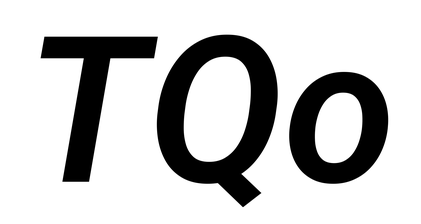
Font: Roboto-Italic_SemiBold_Italic